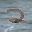
Label: 2